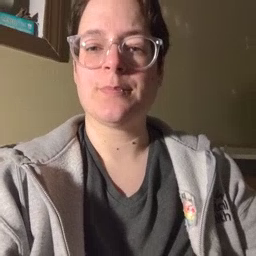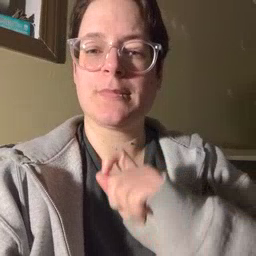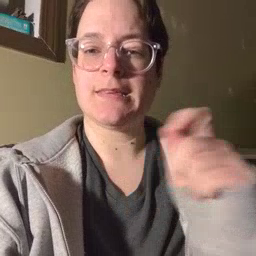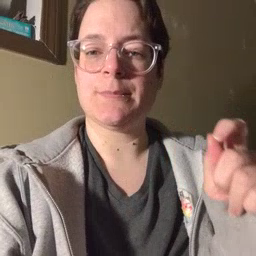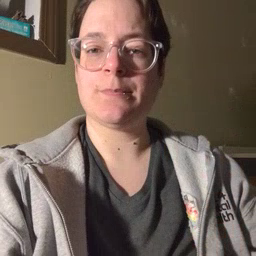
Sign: pen